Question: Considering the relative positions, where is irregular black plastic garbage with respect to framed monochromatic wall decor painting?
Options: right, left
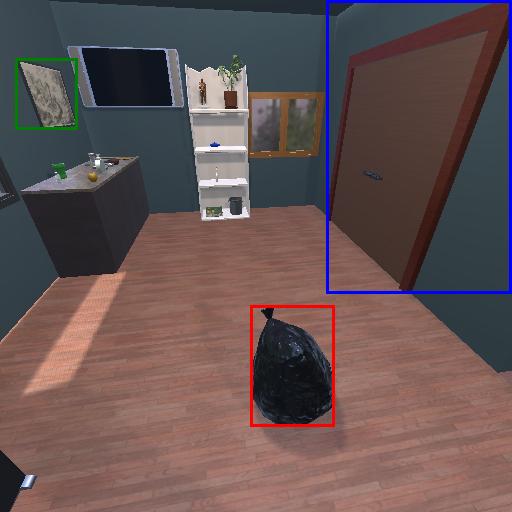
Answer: right